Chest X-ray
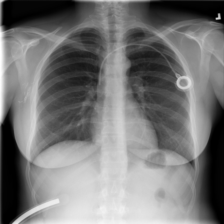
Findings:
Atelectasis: negative
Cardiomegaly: negative
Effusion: negative
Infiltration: negative
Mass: negative
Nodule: negative
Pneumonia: negative
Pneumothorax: negative
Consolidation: negative
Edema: negative
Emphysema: negative
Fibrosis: negative
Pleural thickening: negative
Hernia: negative